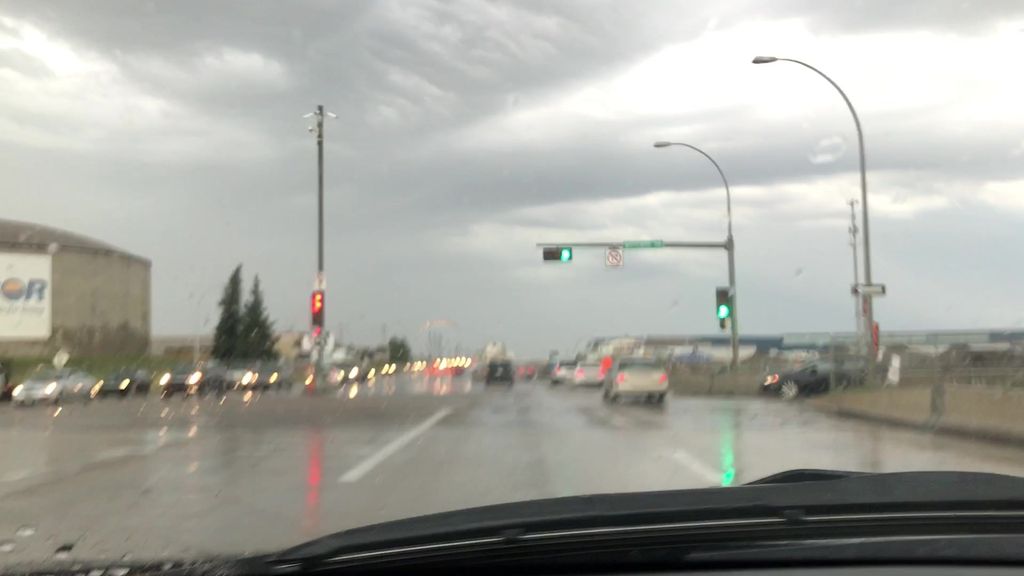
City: edmonton